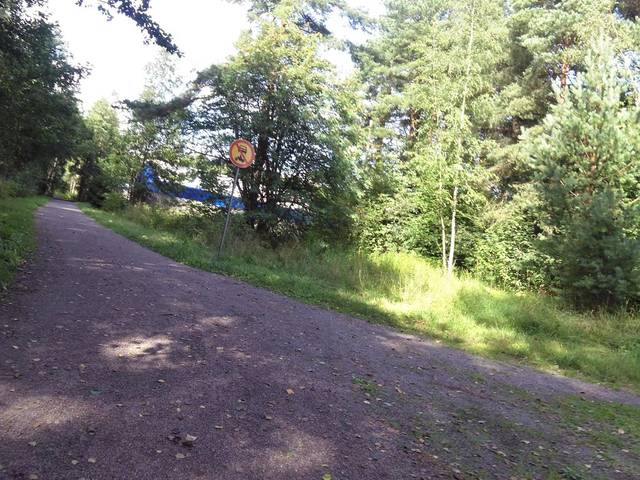
Region: Finland
Coordinates: 60.146, 24.713